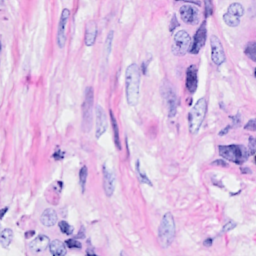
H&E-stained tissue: Breast